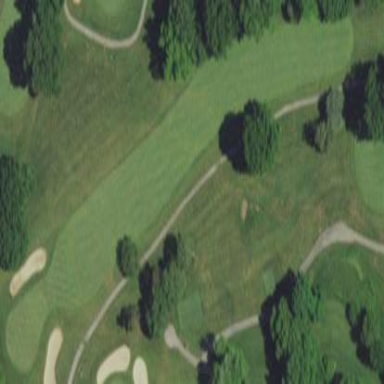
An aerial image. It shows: Golf fairway surrounded by grass.